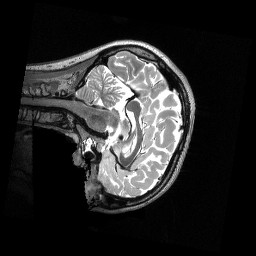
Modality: T2w
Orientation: sagittal
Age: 20
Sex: female
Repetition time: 3.2 s
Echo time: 0.563 s